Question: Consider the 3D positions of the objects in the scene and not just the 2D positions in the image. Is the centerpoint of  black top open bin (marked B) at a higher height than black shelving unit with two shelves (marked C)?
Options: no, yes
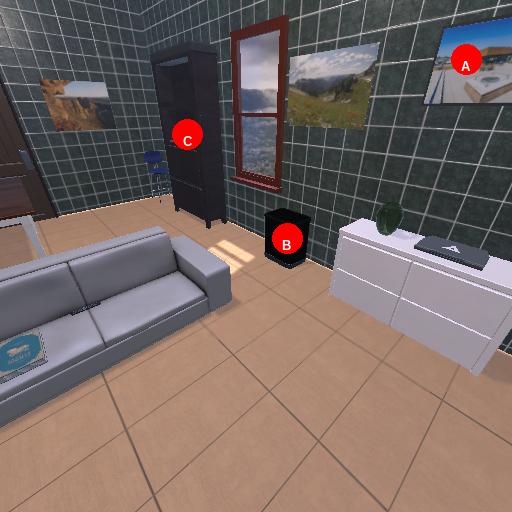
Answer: no